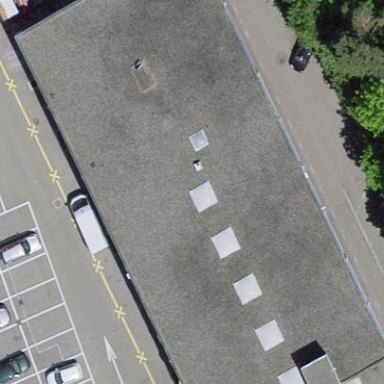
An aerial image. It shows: Industrial building.